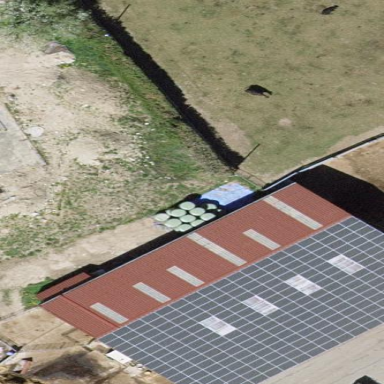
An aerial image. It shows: Farm building.